Question: First, I'd like to apologize because this is a very basic and repetitive question, but I am completely new to game development.
I understand that I can find a distance between two objects using:
'''
float dist = Vector3.Distance(other.position, transform.position);
'''
However, how can I find the distance between a point of one object to other object?
For instance let's say my object is this sphere

Now, how can I return an array that says that there are no objects to the left (null), in the front there is an object at 1, and to the right there is an object at 0.5?
Thank you for your patience and understanding
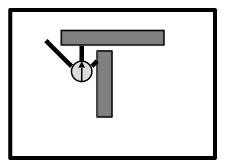
Answer: I'm not exactly sure what you wan't to achieve...
If you wan't to get potential objects at 0.5, 1, 1.5, etc. on lets say the Z Axis you probably would want to do this with <URL>.
If you wish to check for any objects returning the direction dependant to the Z Axis (0.5, 0.856, 1.45, etc) in contrast, you probably would either
1. use a scaled sphere collider and add the colliding object with the OnCollisionEnter Callback to the array/List
2. iterate through every object of the scene and check it's relative pos
3. Use Raycast Probes procedurally (using a density float and Raycasting every density offset on the Z Axis and checking if the ray hit anything ...)
4. ...
Totally dependant on your case of use, and whether you use 2D or 3D.
Seneral
EDIT: Here's what you would want in 2D to get a wall withing range maxRange on the layer optionalWallLayer in direction y 1 (up in unity 2D)
'''
float maxRange = 10.0f;
RaycastHit hit;
Vector3 dir = transform.TransformDirection(new Vector3 (0, 1, 0));
if (Physics.Raycast(transform.position, dir, maxRange, out hit, LayerMask optionalWallLayer))
{
Debug.Log ("Wall infront of this object in Range" + hit.distance);
// hit contains every information you need about the hit
// Look into the docs for more information on these
}
'''
This would likely go into the Update Function of your Sphere's MonoBehaviour.
The option with the Sphere collider is useful if you are not sure if you are going to hit your obstacles. If these are small, you would likely want to add the said Sphere Collider as a component to your sphere, scale it up to your maximum distance, and add a MonoBehaviour script to the sphere, which would contain something like this:
'''
public List<Transform> allObjectsInRange; // GameObjects to enclose into calculations, basically all which ever entered the sphere collider.
public List<float> relatedDistances;
void Update () {
// basic loop to iterate through each object in range to update it's distance in the Lists IF YOU NEED...
for (int cnt = 0; cnt < allObjectsInRange.Count; cnt++) {
relatedDistances[cnt] = Vector2.Distance (transform.position, allObjectsInRange[cnt].position);
}
}
// Add new entered Colliders (Walls, entities, .. all Objects with a collider on the same layer) to the watched ones
void OnCollisionEnter (Collision col) {
allObjectsInRange.Add (col.collider.transform);
relatedDistances.Add (Vector2.Distance (transform.position, col.collider.transform));
}
// And remove them if they are no longer in reasonable range
void OnCollisionExit (Collision col) {
if (allObjectsInRange.Contains (col.collider.transform)) {
relatedDistances.RemoveAt (allObjectsInRange.IndexOf (col.collider.transform));
allObjectsInRange.Remove (col.collider.transform);
}
}
'''
That should do it, either of the options, based on your exact case, again:) Note both are pseudo-codes... Hope it helps!